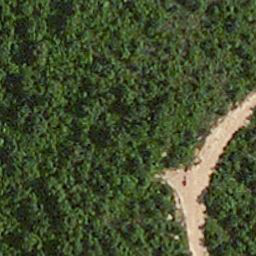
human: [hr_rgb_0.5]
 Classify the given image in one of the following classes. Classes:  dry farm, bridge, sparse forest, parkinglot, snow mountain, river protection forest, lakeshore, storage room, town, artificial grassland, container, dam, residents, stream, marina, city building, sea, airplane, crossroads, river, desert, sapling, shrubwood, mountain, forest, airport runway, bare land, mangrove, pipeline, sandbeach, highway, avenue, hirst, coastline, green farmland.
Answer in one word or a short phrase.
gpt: avenue